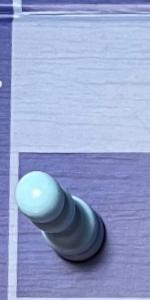
Label: Pawn_White